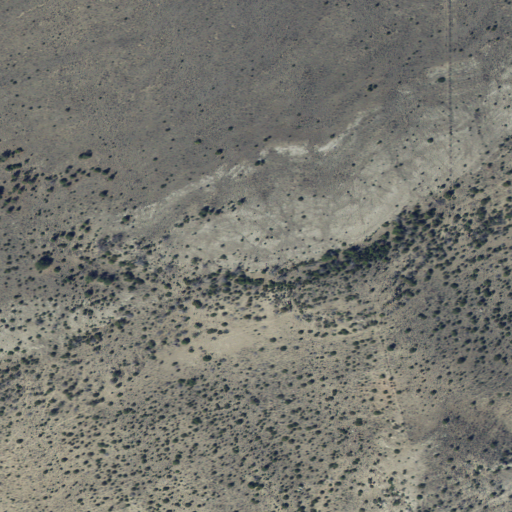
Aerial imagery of mountain in Montana named Round Mountain containing shrub and grassland